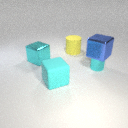
large cyan rubber cube in front of small cyan metal cylinder